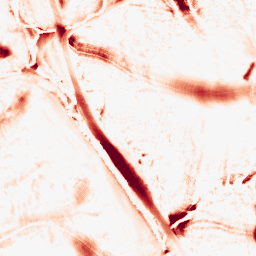
Category: morphological
Decomposition family: morphological
Decomposition parameters: operation: opening
size: 20
Upsampling method: edge_directed
Upsampling parameters: scale: 2
Upsampling scale: 2